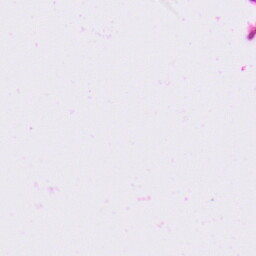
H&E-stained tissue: Lung